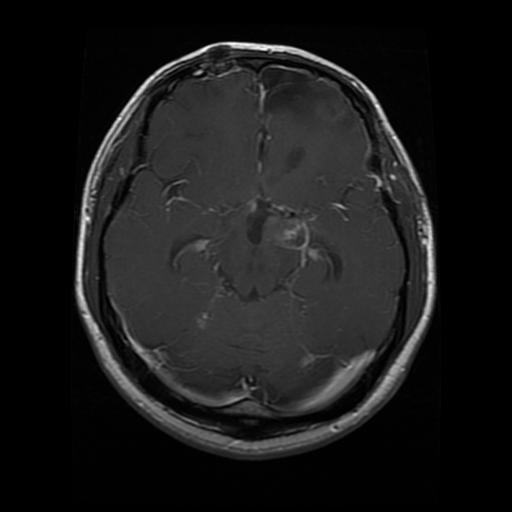
Label: glioma